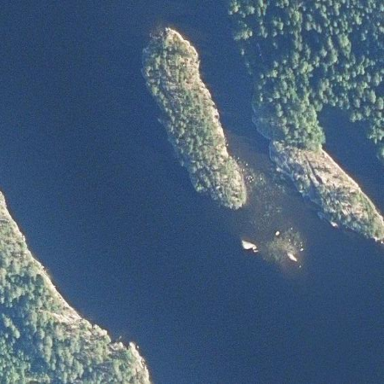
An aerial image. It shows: Islet.